Question: I am working on retrieving some particular bio details of a person from a Wikipedia page of that person through Wikipedia's web API.
I need to retrieve the bio information box of a person.

I found how to retrieve the content box , introduction paragraph and all. The below URL is used to retrieve the first introduction para of the wiki web page.
'''
https://en.wikipedia.org/w/api.php?format=json&action=query&prop=extracts&exintro=&explaintext=&titles=Sachin_Tendulkar
'''
But I am stuck with getting the above bio information box through wiki web API, so that I could extract the specific details I want.
Is it possible to get a single item of information like only the full name or only the date of birth through a single query (instead of getting the whole information and extracting the details from it)?
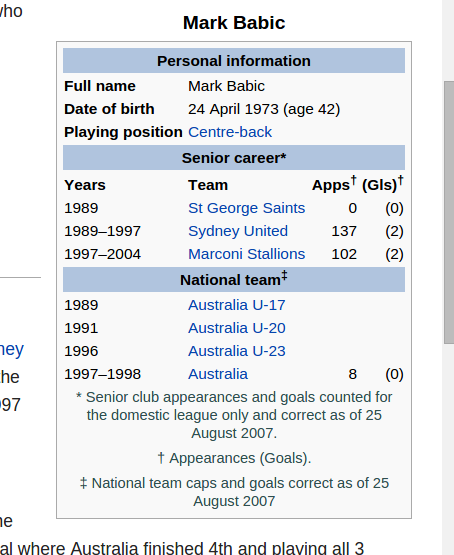
Answer: Simple: you extract biographical data from Wikipedia directly, but from its structured data counterpart, Wikidata. See <URL> for how.
In your example: date of birth is <URL>
'''
{
"claims": {
"P569": [
{
"id": "q42$D8404CDA-25E4-4334-AF13-A3290BCD9C0F",
"mainsnak": {
"snaktype": "value",
"property": "P569",
"datatype": "time",
"datavalue": {
"value": {
"time": "+1952-03-11T00:00:00Z",
"timezone": 0,
"before": 0,
"after": 0,
"precision": 11,
"calendarmodel": "http://www.wikidata.org/entity/Q1985727"
},
"type": "time"
}
},
'''
etc.